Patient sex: M
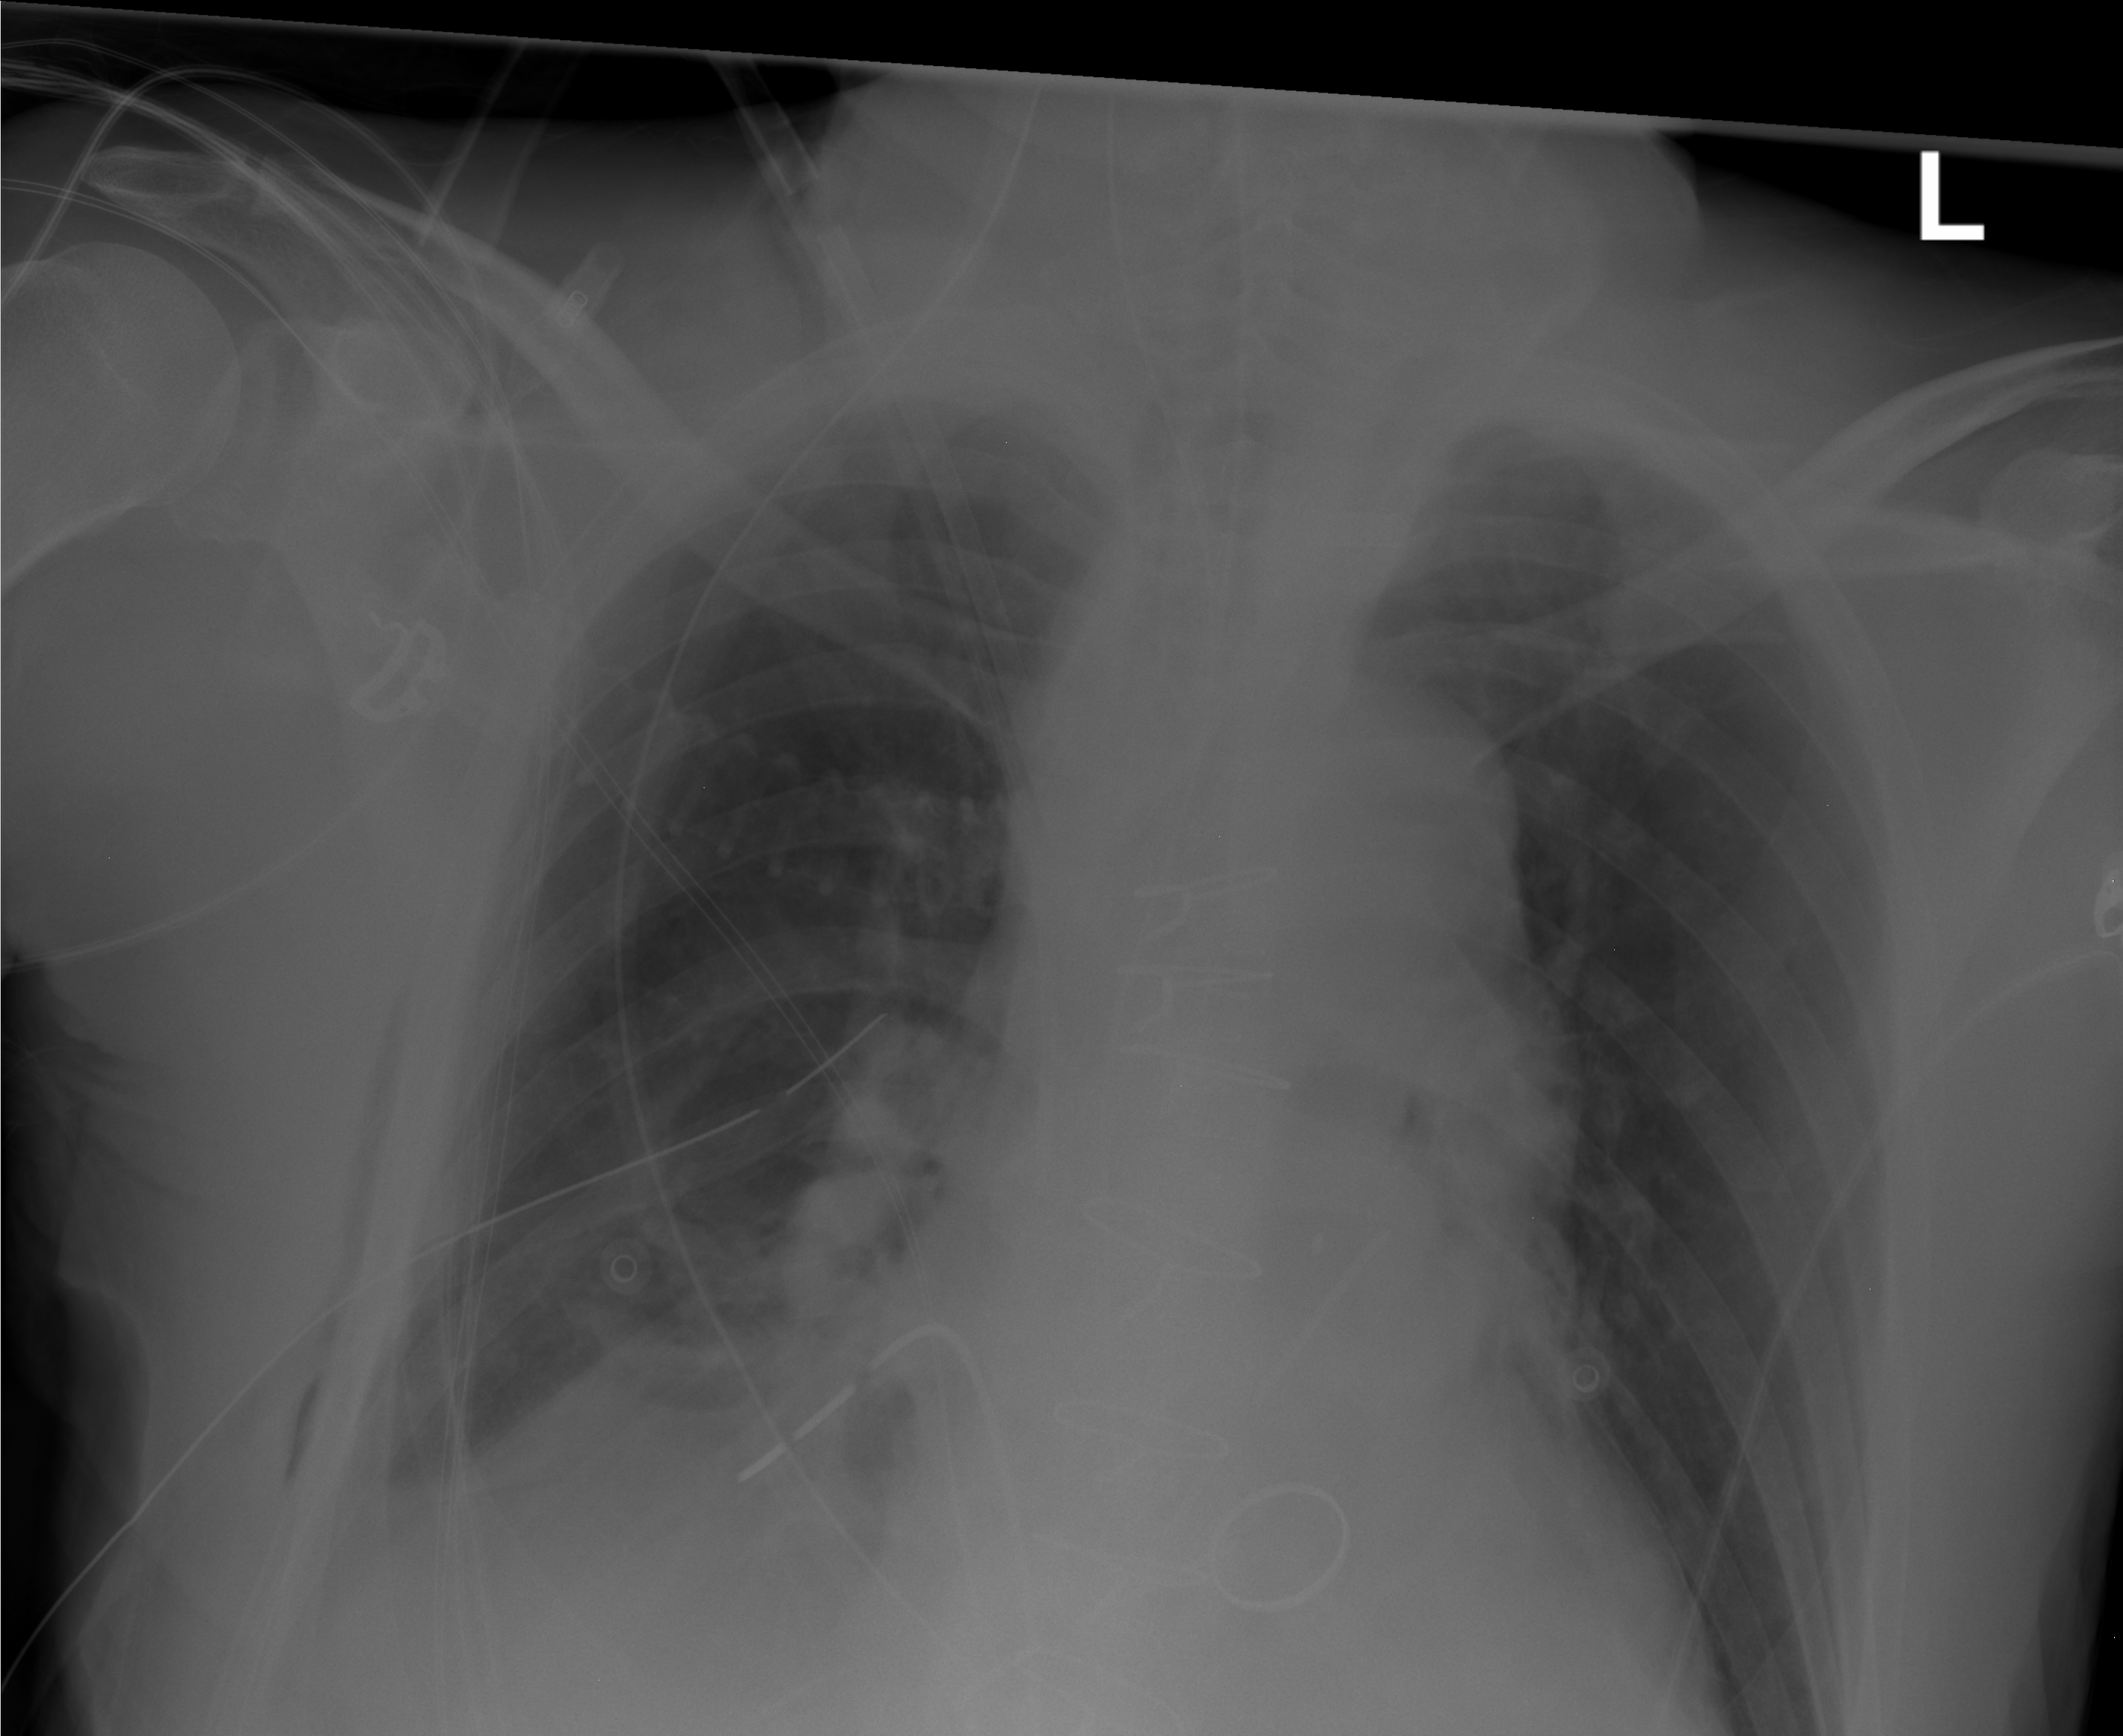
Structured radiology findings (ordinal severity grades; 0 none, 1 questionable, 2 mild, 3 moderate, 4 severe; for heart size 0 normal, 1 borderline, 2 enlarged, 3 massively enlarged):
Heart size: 2
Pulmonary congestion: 0
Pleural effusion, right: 0
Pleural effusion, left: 0
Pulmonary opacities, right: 0
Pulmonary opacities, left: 0
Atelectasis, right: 2
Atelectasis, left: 2